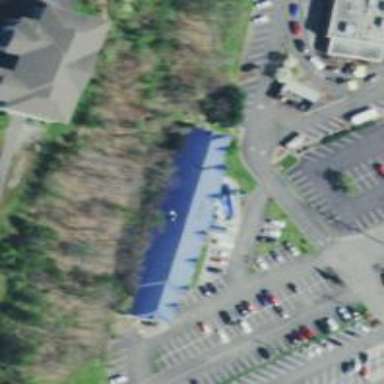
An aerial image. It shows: Swimming pool located in leisure land.